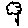
Label: flower